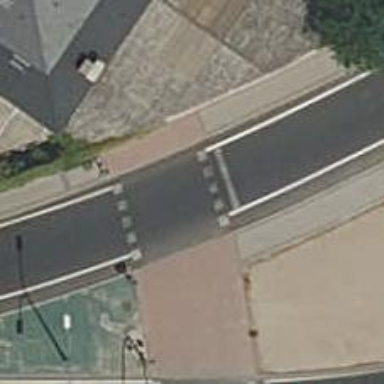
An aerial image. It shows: Road with traffic signals at crossing. The crossing is equipped with signals.